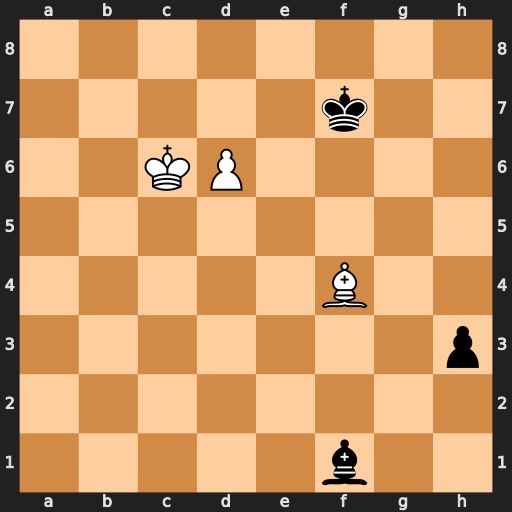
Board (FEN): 8/5k2/2KP4/8/5B2/7p/8/5b2
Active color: w
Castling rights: -
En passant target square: -
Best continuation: d7 h2 Bxh2